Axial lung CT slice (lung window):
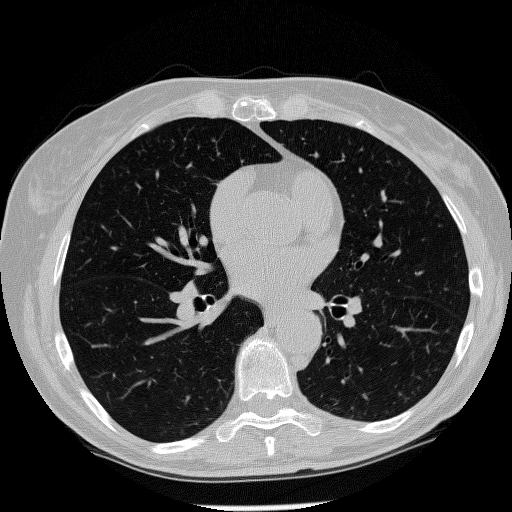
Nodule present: no